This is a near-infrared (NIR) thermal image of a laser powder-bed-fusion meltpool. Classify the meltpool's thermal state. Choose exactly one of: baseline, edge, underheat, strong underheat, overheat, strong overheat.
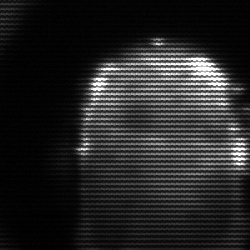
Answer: baseline